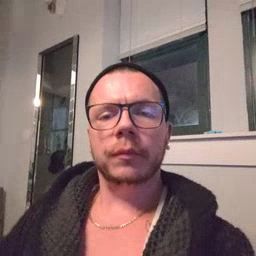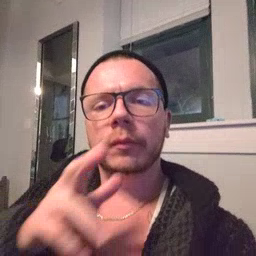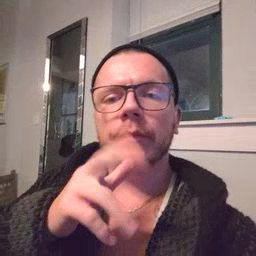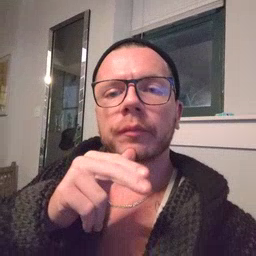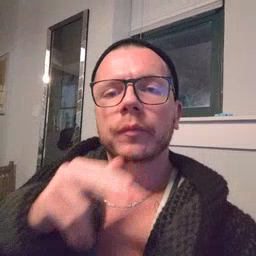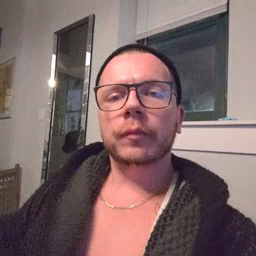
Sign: hen